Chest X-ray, AP view. Patient: 32 years old, sex F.
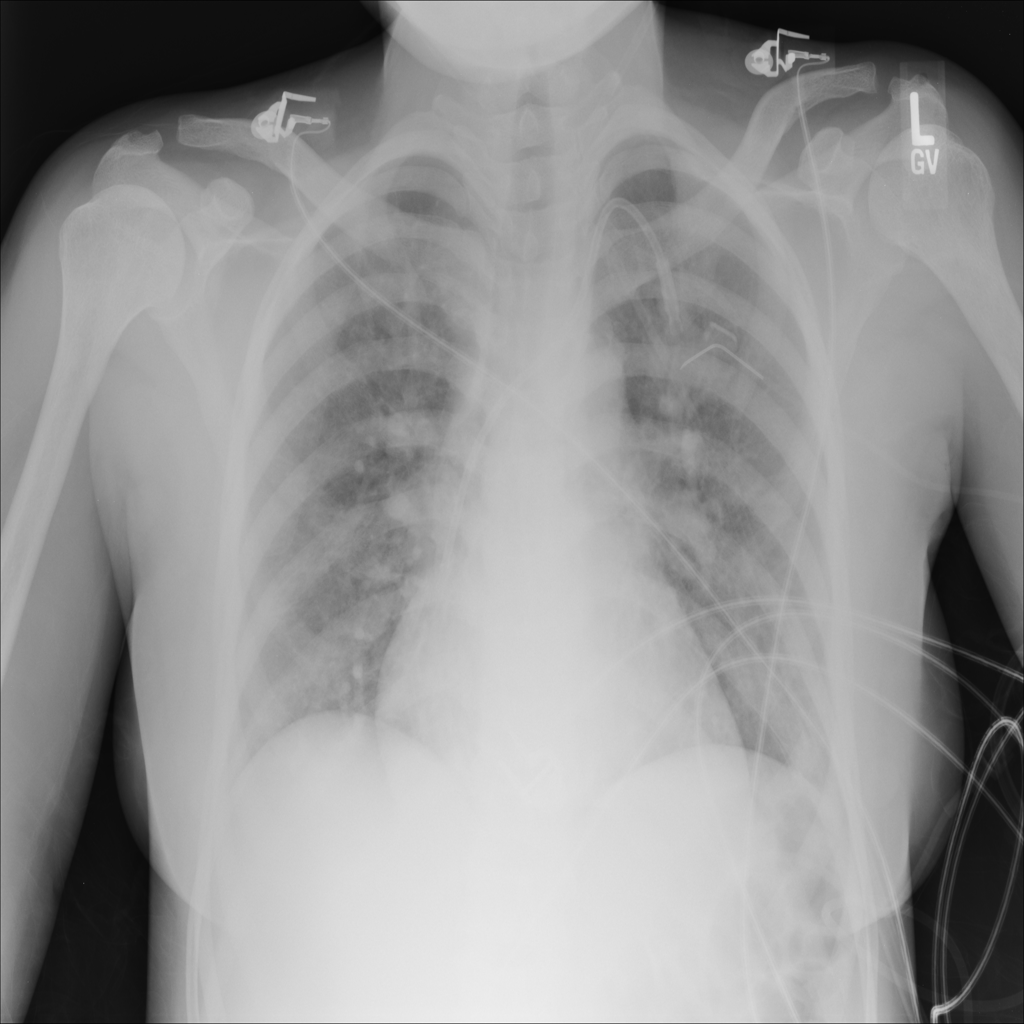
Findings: No Finding